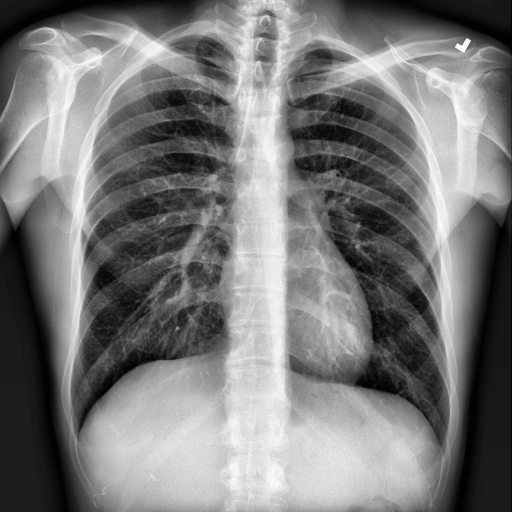
Finding: NORMAL